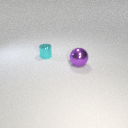
large purple metal sphere to the right of small cyan metal cylinder